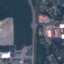
Land use / land cover: Highway